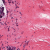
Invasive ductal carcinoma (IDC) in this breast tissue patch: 0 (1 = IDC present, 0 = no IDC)